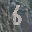
Label: 6